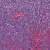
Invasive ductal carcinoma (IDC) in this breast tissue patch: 1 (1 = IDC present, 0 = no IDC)